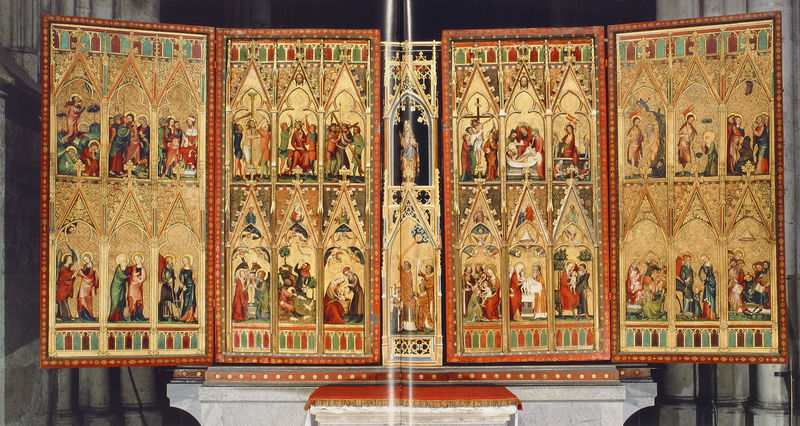
Titel: Klarenaltar
Institution: Köln, Kölner Dom
Schlagwörter: flügel, gemälde, mann, frauen, gelb, grün, menschen, holz, männer, rot, malerei, sockel, kirche, gold, gotik, bilder, bischof, tafel, bemalt, buch, kreuz, altar, hochaltar, öffnung, leben, gotisch, christus, jesus, mittelalter, romanik, heilige, heilig, szenen, schrein, sakral, goldgrund, ikone, schnitzwerk, mittelteil, altarbild, heiligenbild, dreipass, retabel, flügelaltar, apostel, heiligendarstellung, triptichon, passion, kreuzweg, marienleben, mittelschrein, seitenaltar, wandelaltar, aufgeklappt, passion christi, klappbar, 1400, 1450, kreutzweg, nonnenkopf, tabular, theilige